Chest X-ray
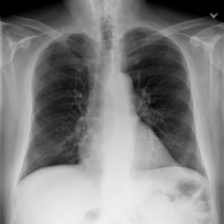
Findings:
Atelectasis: negative
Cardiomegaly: negative
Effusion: negative
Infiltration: positive
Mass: negative
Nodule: negative
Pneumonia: negative
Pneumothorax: negative
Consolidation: negative
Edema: negative
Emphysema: negative
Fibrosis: negative
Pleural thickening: negative
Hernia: negative